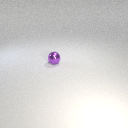
small purple metal sphere